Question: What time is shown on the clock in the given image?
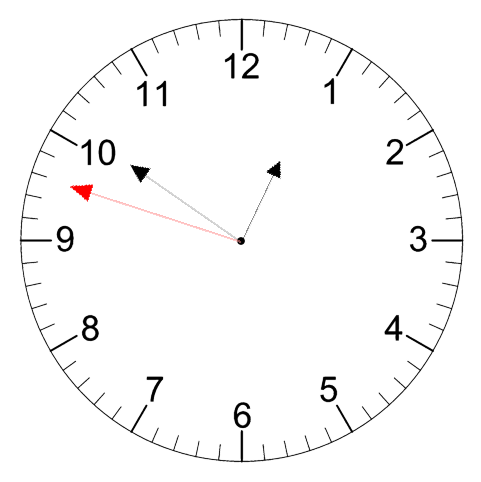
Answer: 12:50:48